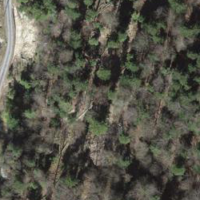
EUNIS habitat code: 44
Species observed at this site:
Epipactis atrorubens